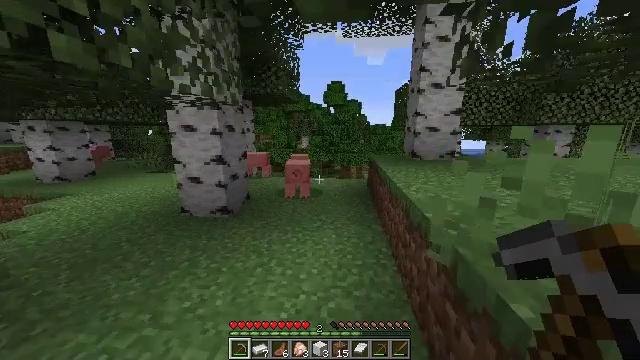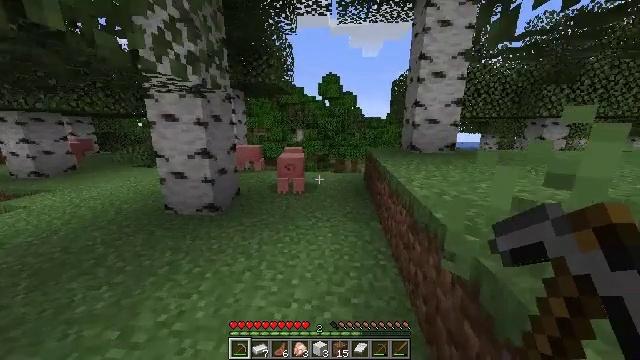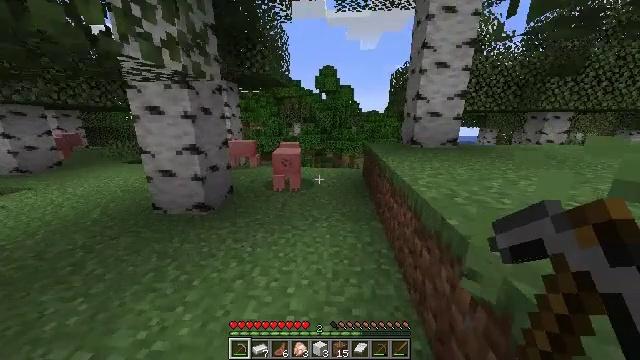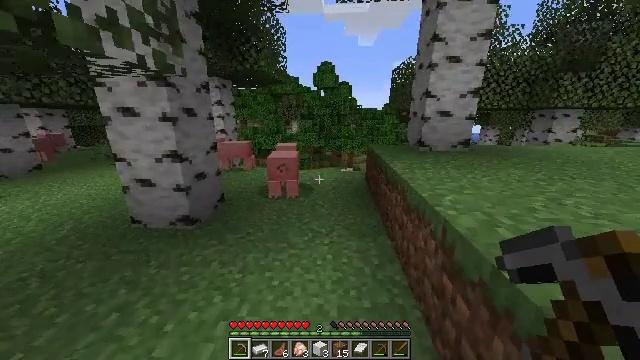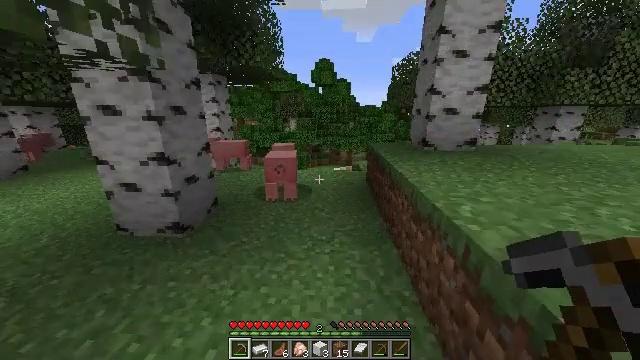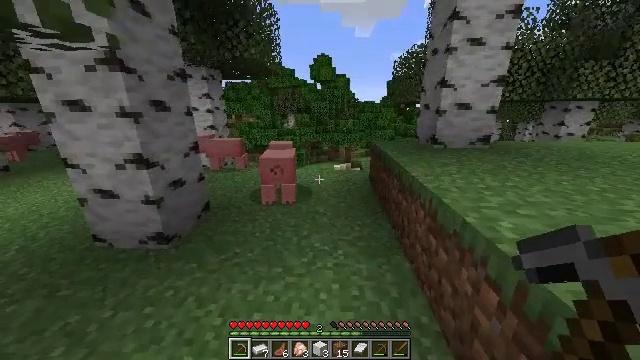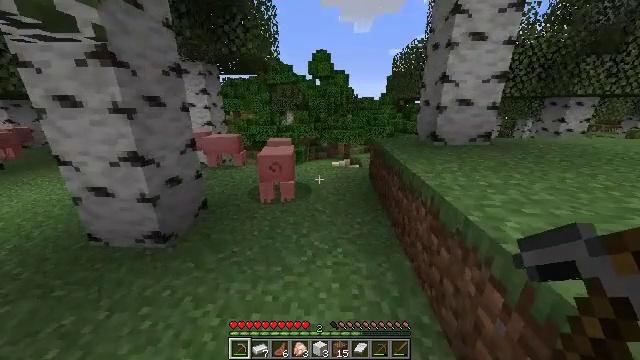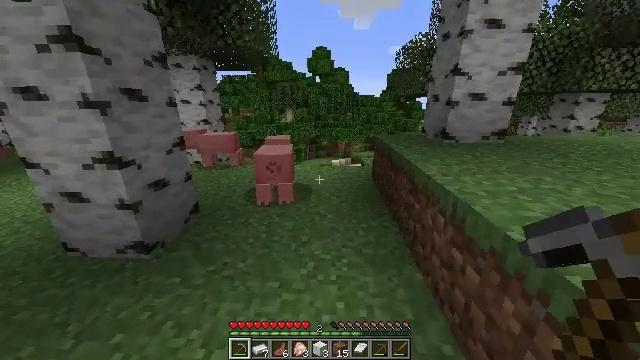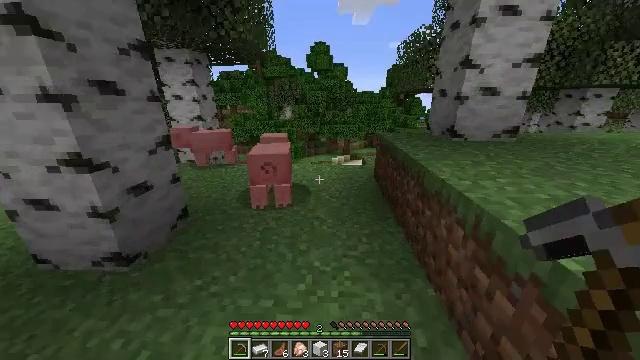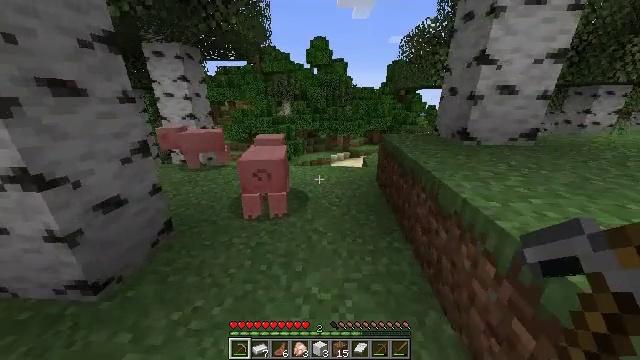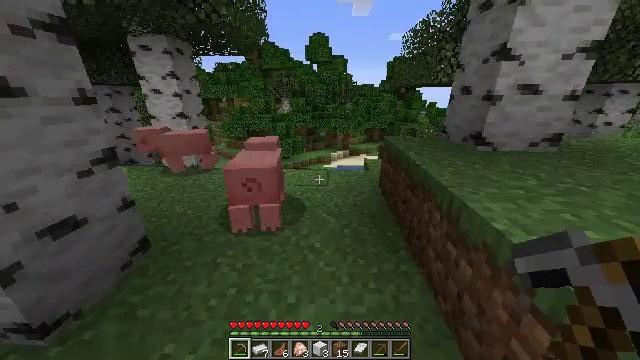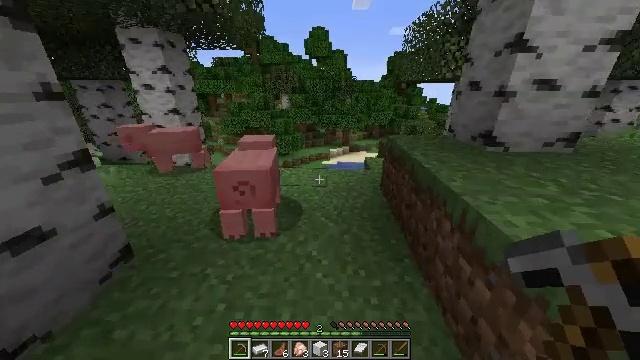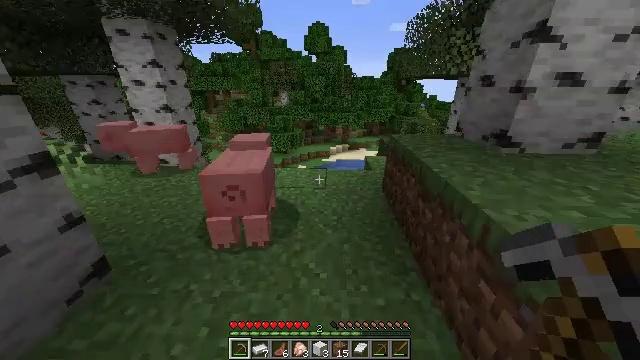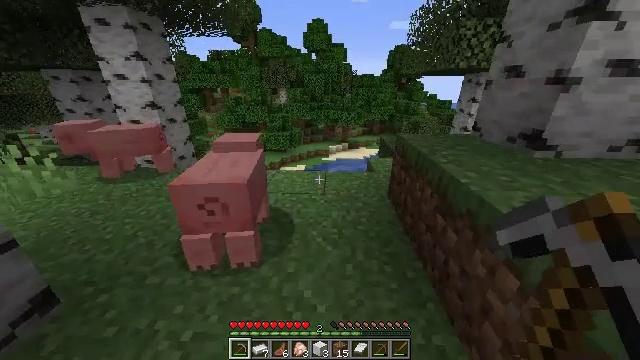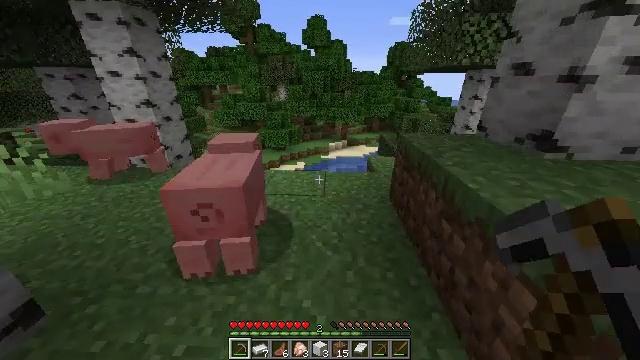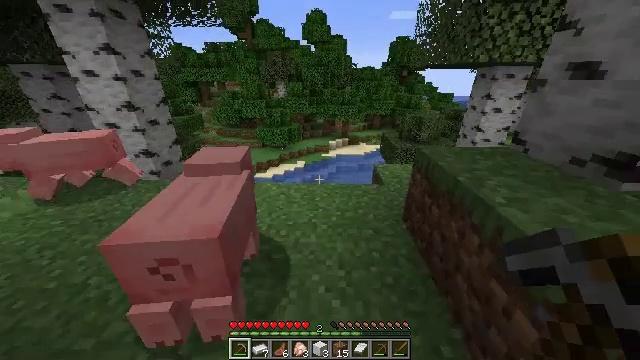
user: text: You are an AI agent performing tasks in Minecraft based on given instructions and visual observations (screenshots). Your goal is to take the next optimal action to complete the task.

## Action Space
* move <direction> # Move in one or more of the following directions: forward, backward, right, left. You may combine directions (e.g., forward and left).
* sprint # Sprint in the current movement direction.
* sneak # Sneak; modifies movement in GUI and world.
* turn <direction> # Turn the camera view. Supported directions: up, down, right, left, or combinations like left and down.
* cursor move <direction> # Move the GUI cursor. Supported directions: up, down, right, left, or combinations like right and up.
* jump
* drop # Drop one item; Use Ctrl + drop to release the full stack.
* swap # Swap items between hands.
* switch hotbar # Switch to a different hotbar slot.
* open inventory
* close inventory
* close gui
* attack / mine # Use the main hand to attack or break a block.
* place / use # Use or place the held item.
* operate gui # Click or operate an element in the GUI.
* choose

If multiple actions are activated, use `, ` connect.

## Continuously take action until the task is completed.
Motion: motion action
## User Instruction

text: Break the chest to retrieve items inside.
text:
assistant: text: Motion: move forward, turn right and down
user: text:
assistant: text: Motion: move forward, turn down
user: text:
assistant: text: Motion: move forward
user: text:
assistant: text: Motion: move forward
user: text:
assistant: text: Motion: move forward, turn down
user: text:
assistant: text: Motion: move forward
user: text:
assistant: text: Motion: move forward
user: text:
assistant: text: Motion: move forward
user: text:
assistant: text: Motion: move forward
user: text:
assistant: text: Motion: move forward
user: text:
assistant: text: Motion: move forward, turn down
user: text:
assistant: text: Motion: move forward
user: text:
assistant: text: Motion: move forward
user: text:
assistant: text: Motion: move forward
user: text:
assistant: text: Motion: move forward
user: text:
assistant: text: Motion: move forward
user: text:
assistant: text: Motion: move forward
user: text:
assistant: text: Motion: move forward
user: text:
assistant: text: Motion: move forward
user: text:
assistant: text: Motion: move forward, turn down
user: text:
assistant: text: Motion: move forward, turn left and down
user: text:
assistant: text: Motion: move forward, turn left and down
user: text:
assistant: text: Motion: move forward, turn left and down
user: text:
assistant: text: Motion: move forward, turn left and down
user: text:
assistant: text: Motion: move forward, turn left and down
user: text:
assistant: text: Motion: move forward
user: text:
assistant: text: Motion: move forward
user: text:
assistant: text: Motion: move forward
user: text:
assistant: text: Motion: move forward, turn right
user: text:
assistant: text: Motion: move forward, turn right